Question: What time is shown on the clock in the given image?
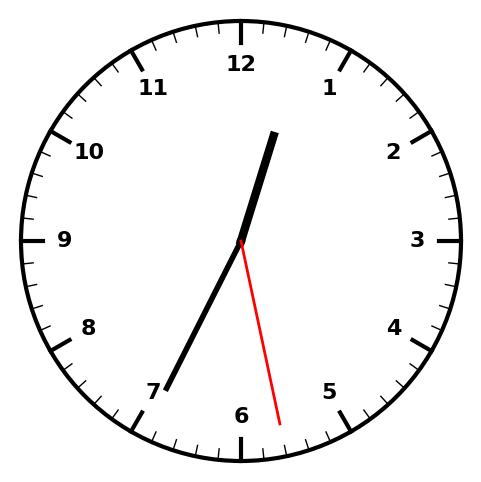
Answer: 12:34:28